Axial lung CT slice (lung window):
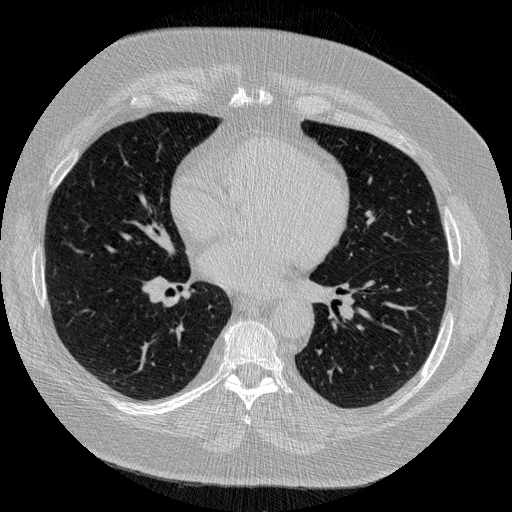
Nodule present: no